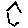
Label: hexagon